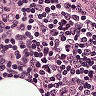
Metastatic tissue present: no